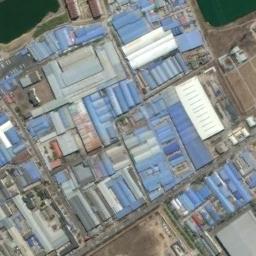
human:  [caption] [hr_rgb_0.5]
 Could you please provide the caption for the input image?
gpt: There are many houses in the industrial area .

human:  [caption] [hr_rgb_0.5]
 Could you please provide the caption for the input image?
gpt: There are trees next to the industrial area .

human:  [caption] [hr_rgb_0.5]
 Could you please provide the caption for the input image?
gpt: Neatly planned factory buildings and roads in an industrial area .

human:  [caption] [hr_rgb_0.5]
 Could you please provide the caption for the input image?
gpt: The industrial area has some neatly arranged blue workshops and other colors of workshops .

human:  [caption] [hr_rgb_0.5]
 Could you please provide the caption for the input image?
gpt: There are some blue buildings on the industrial area .